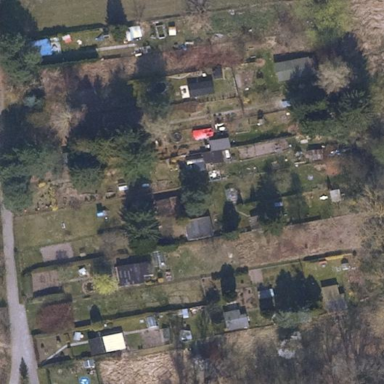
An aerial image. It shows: Allotments area.